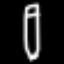
Label: pencil